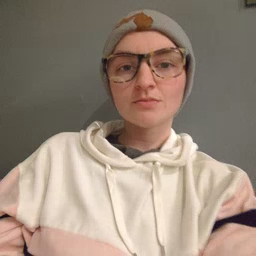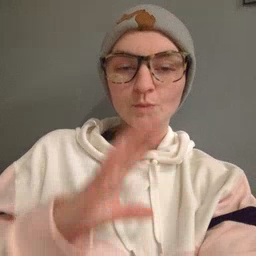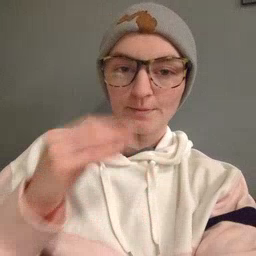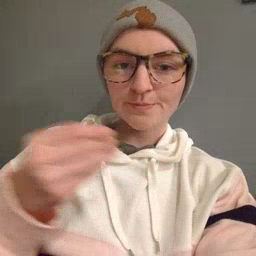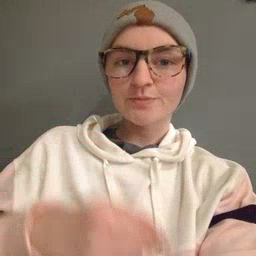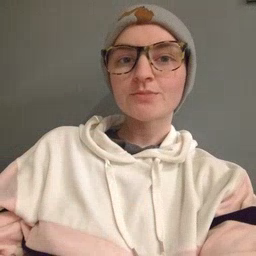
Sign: story